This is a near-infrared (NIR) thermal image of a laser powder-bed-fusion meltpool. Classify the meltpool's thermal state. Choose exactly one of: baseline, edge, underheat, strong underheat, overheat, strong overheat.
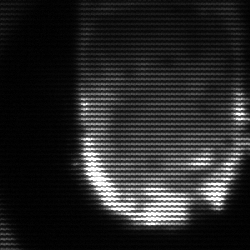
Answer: baseline